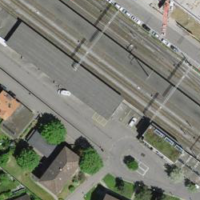
EUNIS habitat code: 57
Species observed at this site:
Osmia cornuta